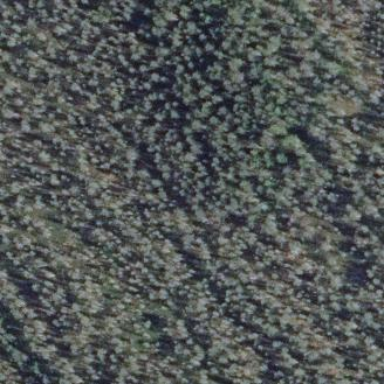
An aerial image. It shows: Woodland with needle-leaved trees.